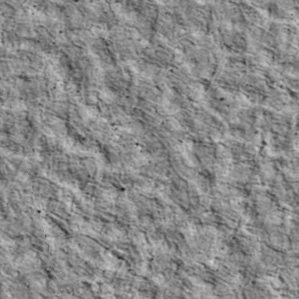
Label: non_frost